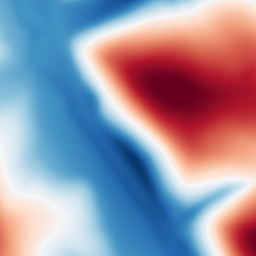
Category: multiscale
Decomposition family: dog
Decomposition parameters: sigma_low: 5
sigma_high: 100
Upsampling method: bicubic
Upsampling parameters: scale: 4
Upsampling scale: 4